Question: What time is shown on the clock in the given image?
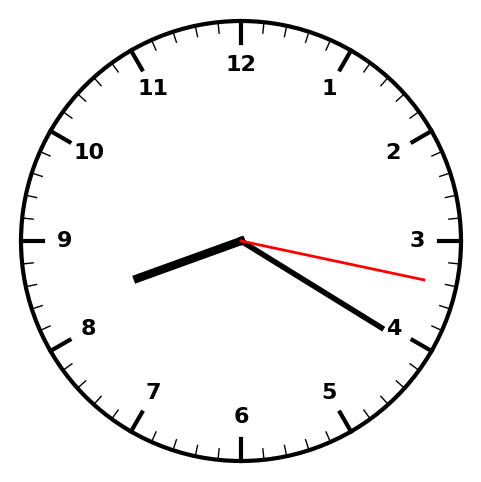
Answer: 08:20:17